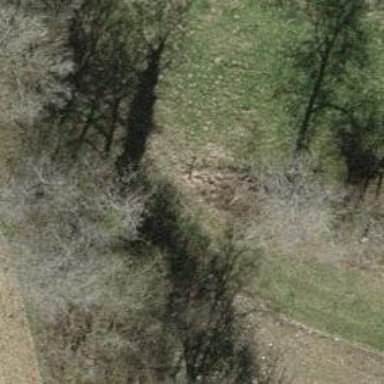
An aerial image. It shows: Row of trees in natural setting.